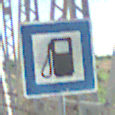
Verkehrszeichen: Tankstelle
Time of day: MorningAfternoon
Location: Outdoor (Special)
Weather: Clear
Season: NotSpecified
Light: Natural